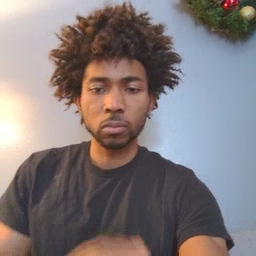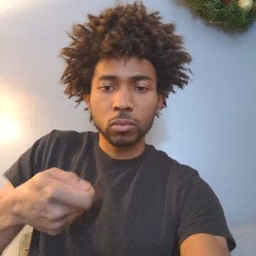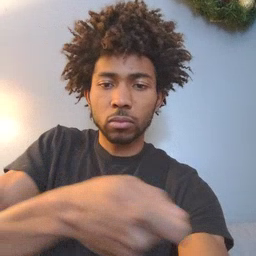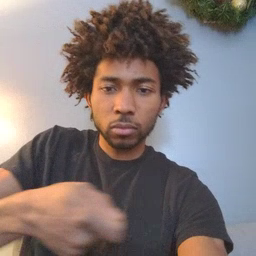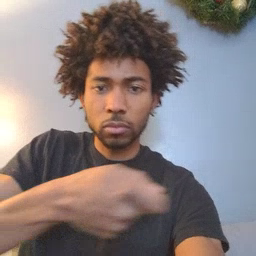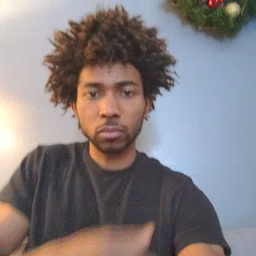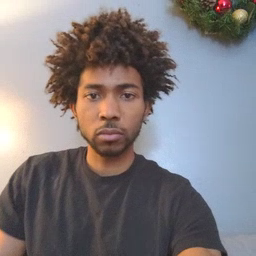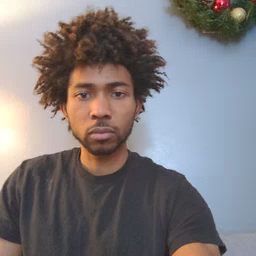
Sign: vacuum